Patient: sex M, age 29
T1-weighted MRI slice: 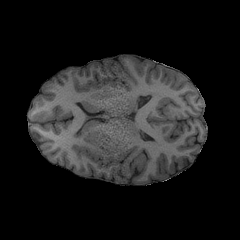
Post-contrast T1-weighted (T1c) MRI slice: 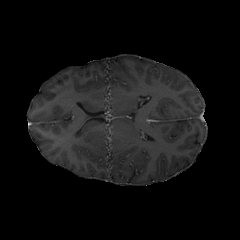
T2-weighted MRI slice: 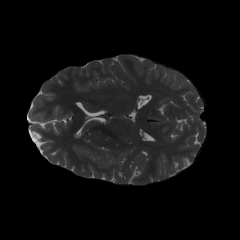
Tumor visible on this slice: no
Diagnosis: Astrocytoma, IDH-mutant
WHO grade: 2